Field crop: tomato
Growth stage: 1
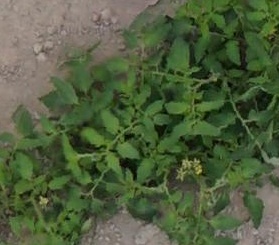
Species: tomato